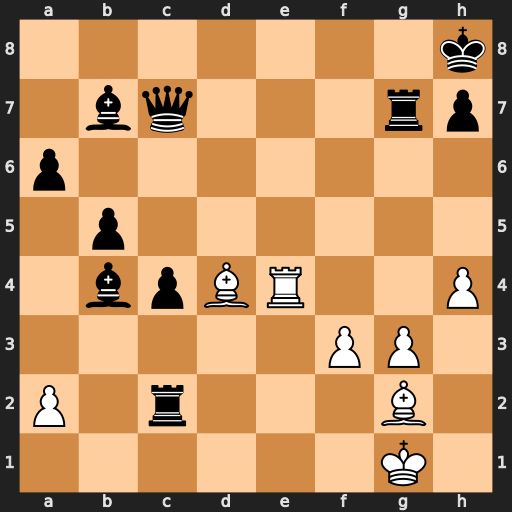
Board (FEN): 7k/1bq3rp/p7/1p6/1bpBR2P/5PP1/P1r3B1/6K1
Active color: w
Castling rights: -
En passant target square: -
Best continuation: Re8+ Bf8 Rxf8#